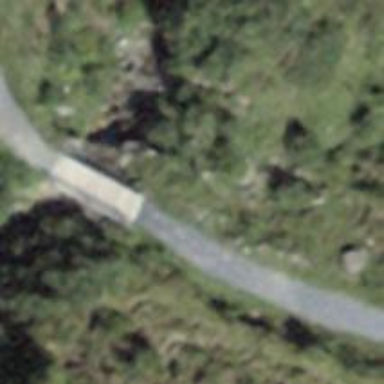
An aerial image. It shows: Path on bridge.